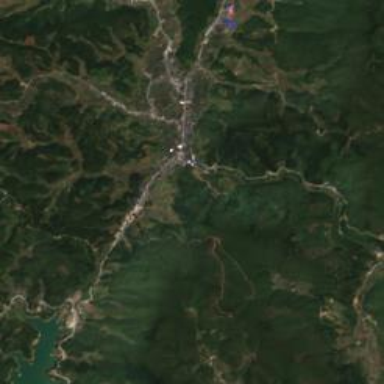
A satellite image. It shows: Ethnic township within town.